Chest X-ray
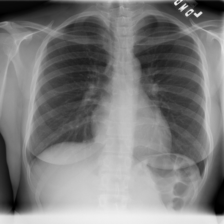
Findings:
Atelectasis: negative
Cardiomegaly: negative
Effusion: negative
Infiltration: negative
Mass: negative
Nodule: negative
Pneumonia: negative
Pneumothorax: negative
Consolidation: negative
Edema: negative
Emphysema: negative
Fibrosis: negative
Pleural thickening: negative
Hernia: negative